Aerial crown-view tile of a tropical tree (Barro Colorado Island, Panama), acquired 20240716:
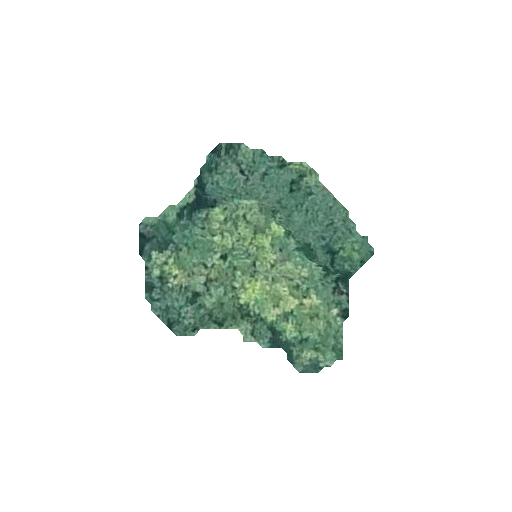
Species: Protium panamense
GBIF accepted scientific name: Protium panamense
Crown area: 54.538 m²